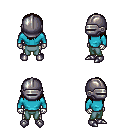
a pixel art fantasy rpg character, male body template, skeleton, teal long-sleeve shirt, teal pants, brown long hairstyle, metal helm, metal boots, four views (front, back, left, right), 2x2 character sprite sheet, small pixel art, hard edges, no anti-aliasing